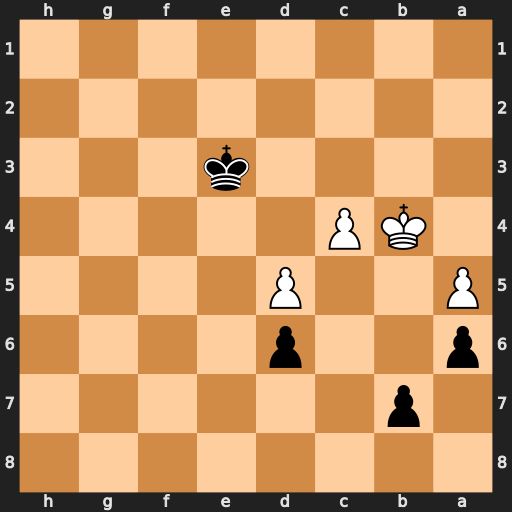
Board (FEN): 8/1p6/p2p4/P2P4/1KP5/4k3/8/8
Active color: b
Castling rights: -
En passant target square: -
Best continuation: Kd4 Kb3 Kc5